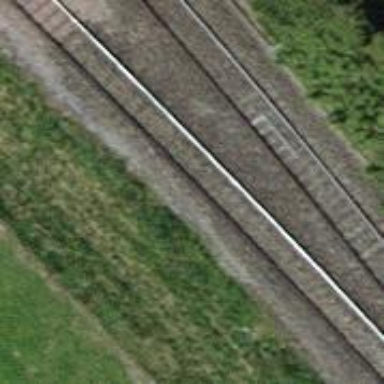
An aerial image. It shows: Single-track railway spur.